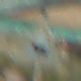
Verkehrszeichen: ViehtriebRechts
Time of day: MorningAfternoon
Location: Roofed (Special)
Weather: PartlyCloudy
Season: NotSpecified
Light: Natural